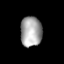
Tissue: prostate
Cell type: T cells
Senescence score: 0.3523
Nuclear area (px): 632
Mean DAPI intensity: 165.391